Brain MRI, t1w sequence, axial 2D slice.
Patient: age 46, sex F, weight 90 kg, height 1.9 m
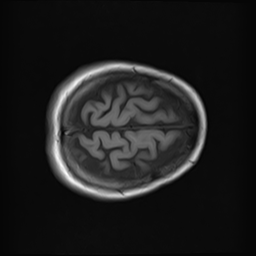